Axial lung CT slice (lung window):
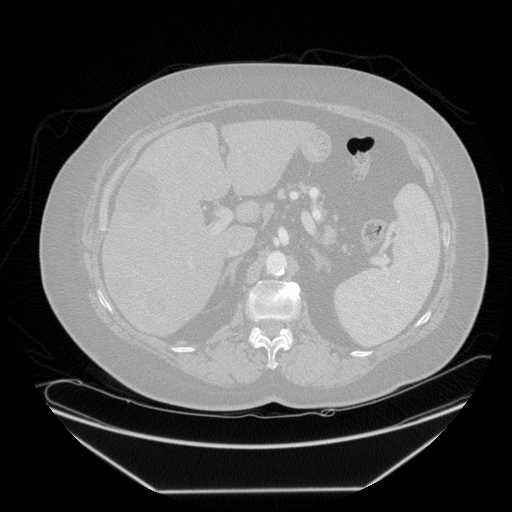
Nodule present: no